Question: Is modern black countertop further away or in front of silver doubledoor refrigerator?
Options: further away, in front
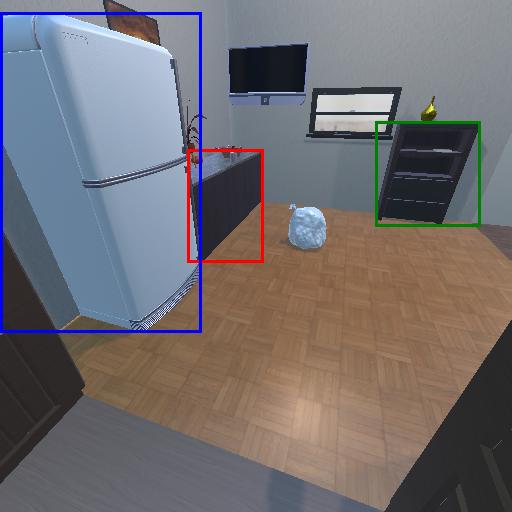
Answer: further away